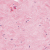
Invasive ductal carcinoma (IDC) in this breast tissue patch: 0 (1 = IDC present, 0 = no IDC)